Interaction volume radius: 10 \u00c5
Interaction volume height: 40 \u00c5
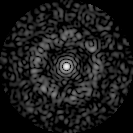
Disorder parameter: 0.8385